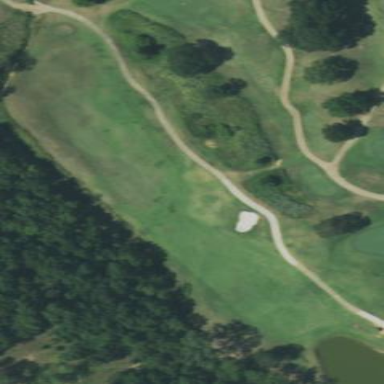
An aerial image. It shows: Golf rough area.